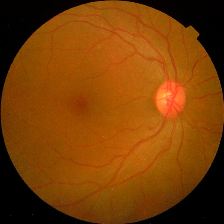
Diabetic retinopathy grade: No DR